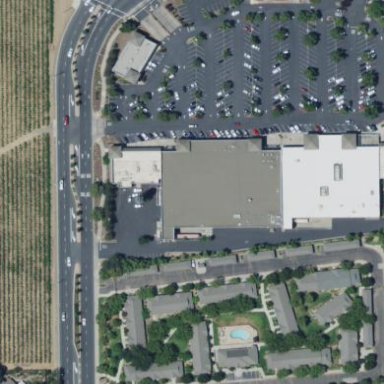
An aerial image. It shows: Supermarket located in building.